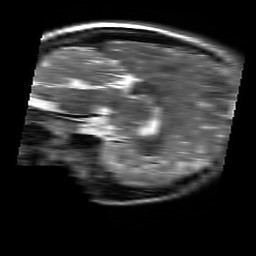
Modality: T2w
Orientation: sagittal
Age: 21
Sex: female
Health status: healthy
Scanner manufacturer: siemens
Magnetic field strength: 3 T
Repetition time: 4.01 s
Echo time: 0.116 s